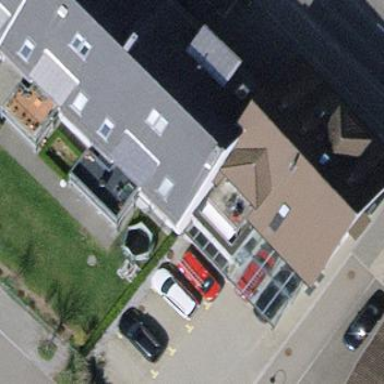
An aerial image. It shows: Commercial building.